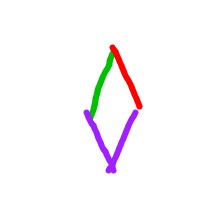
Shape: rhombus